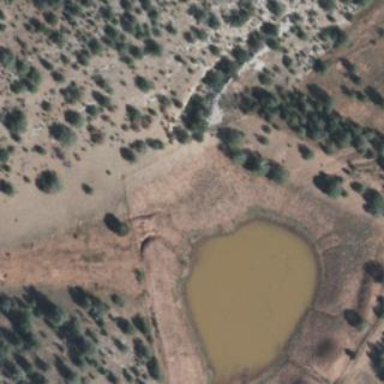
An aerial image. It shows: Watering place with stream pool.